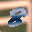
Label: 8